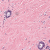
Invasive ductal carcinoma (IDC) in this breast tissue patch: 1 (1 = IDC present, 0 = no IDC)